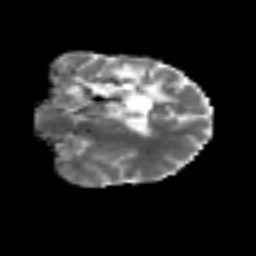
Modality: MD
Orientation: coronal
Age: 31
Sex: female
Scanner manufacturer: siemens
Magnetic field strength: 3 T
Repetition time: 6.1 s
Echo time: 0.101 s